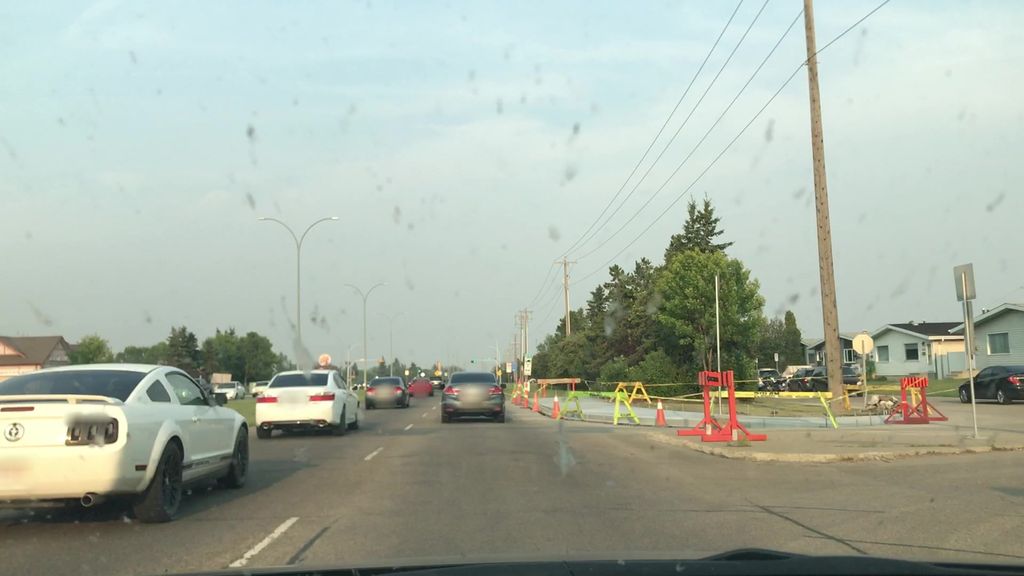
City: edmonton